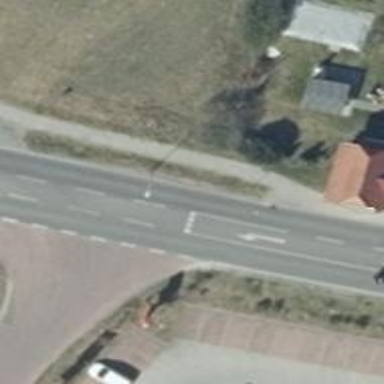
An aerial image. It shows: Secondary road with asphalt surface.